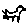
Label: bird